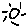
Label: sun